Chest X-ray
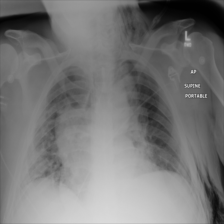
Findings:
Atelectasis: positive
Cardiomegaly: negative
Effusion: negative
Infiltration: negative
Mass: positive
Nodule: negative
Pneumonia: negative
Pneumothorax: negative
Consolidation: negative
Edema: negative
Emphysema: positive
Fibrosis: negative
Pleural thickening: negative
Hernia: negative